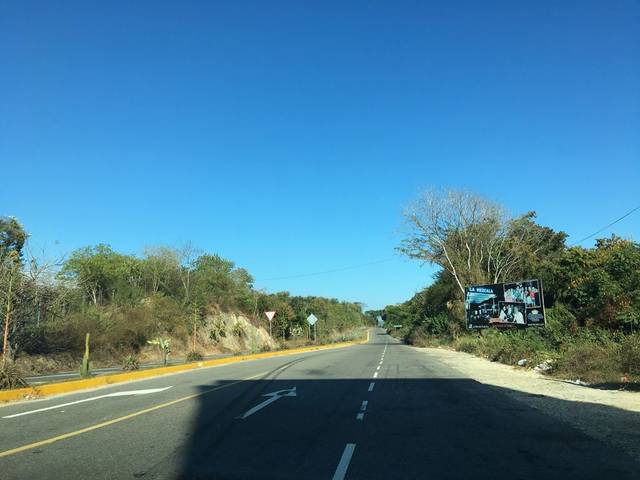
Region: Mexico
Coordinates: 15.768, -96.258